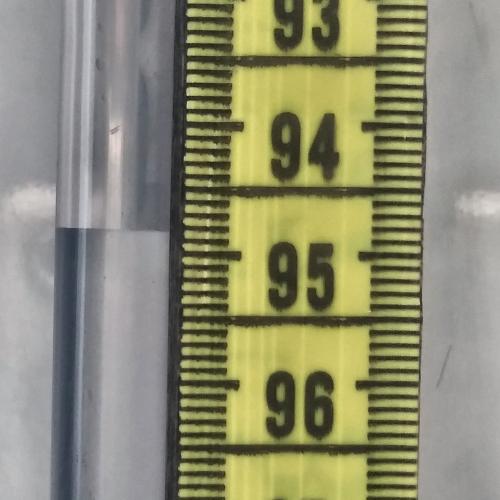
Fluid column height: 94.8 cm